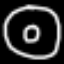
Label: donut